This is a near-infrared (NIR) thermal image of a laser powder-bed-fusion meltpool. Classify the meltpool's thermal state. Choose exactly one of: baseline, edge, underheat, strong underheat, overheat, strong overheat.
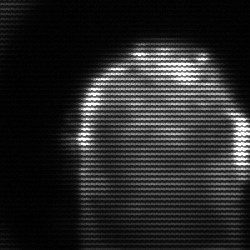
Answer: baseline